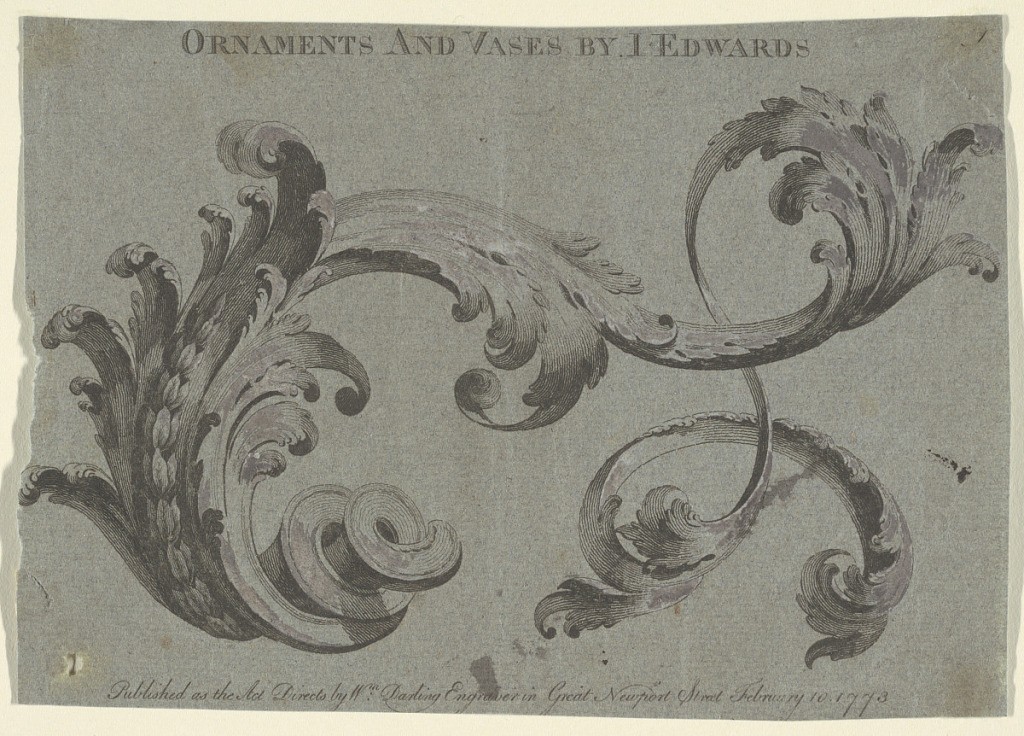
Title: Ornament & vases, pl. 1
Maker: William Darling
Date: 1773
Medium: Printed black, white oxydized heightening, blue paper
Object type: Print
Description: (Berlin 271) Acanthus scroll. Top: ORNAMENTS AND VASE BY I. EDWARDS I; Bottom: Published as the Art Directs by Wm. Darling Engraver in Great Newport Street February 10, 1773